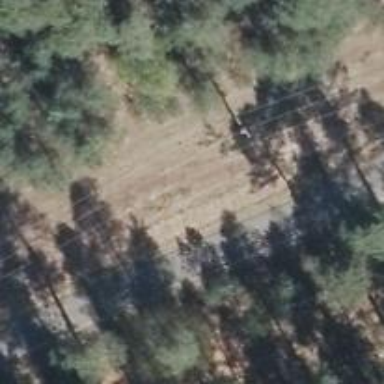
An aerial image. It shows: Power pole.